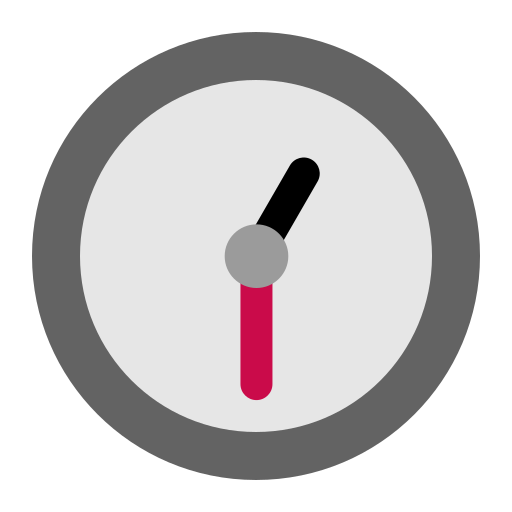
one thirty flat